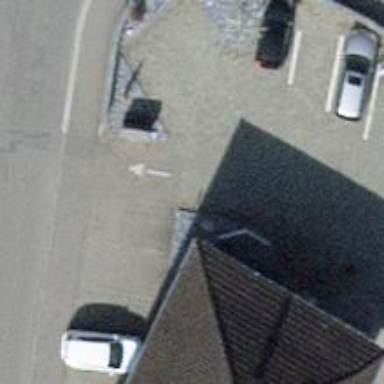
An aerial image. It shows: Parking aisle designated as service road.